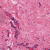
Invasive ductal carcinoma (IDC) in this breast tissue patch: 0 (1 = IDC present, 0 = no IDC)